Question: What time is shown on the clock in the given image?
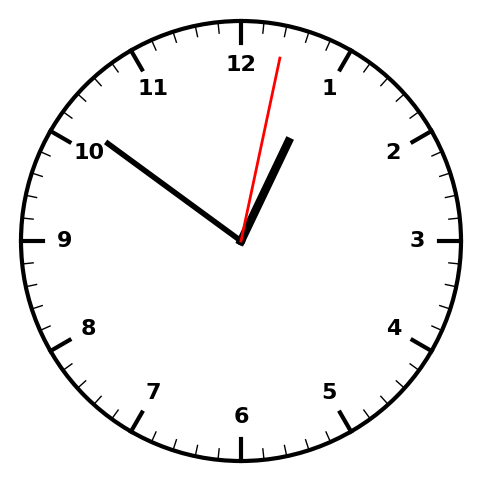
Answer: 12:51:02